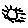
Label: sun